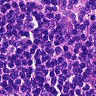
Metastatic tissue present: no